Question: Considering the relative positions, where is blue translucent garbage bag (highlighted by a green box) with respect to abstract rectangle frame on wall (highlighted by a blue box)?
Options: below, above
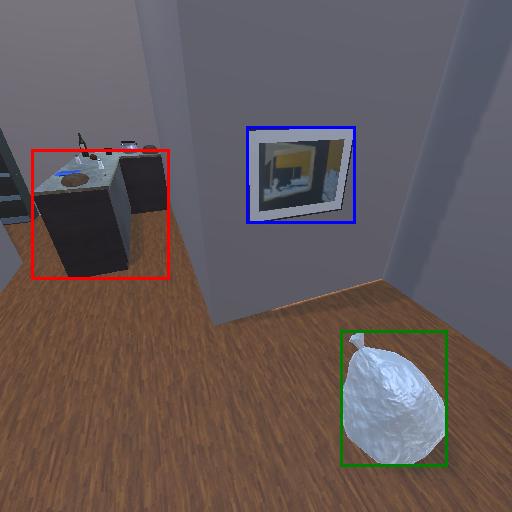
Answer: below